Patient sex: M
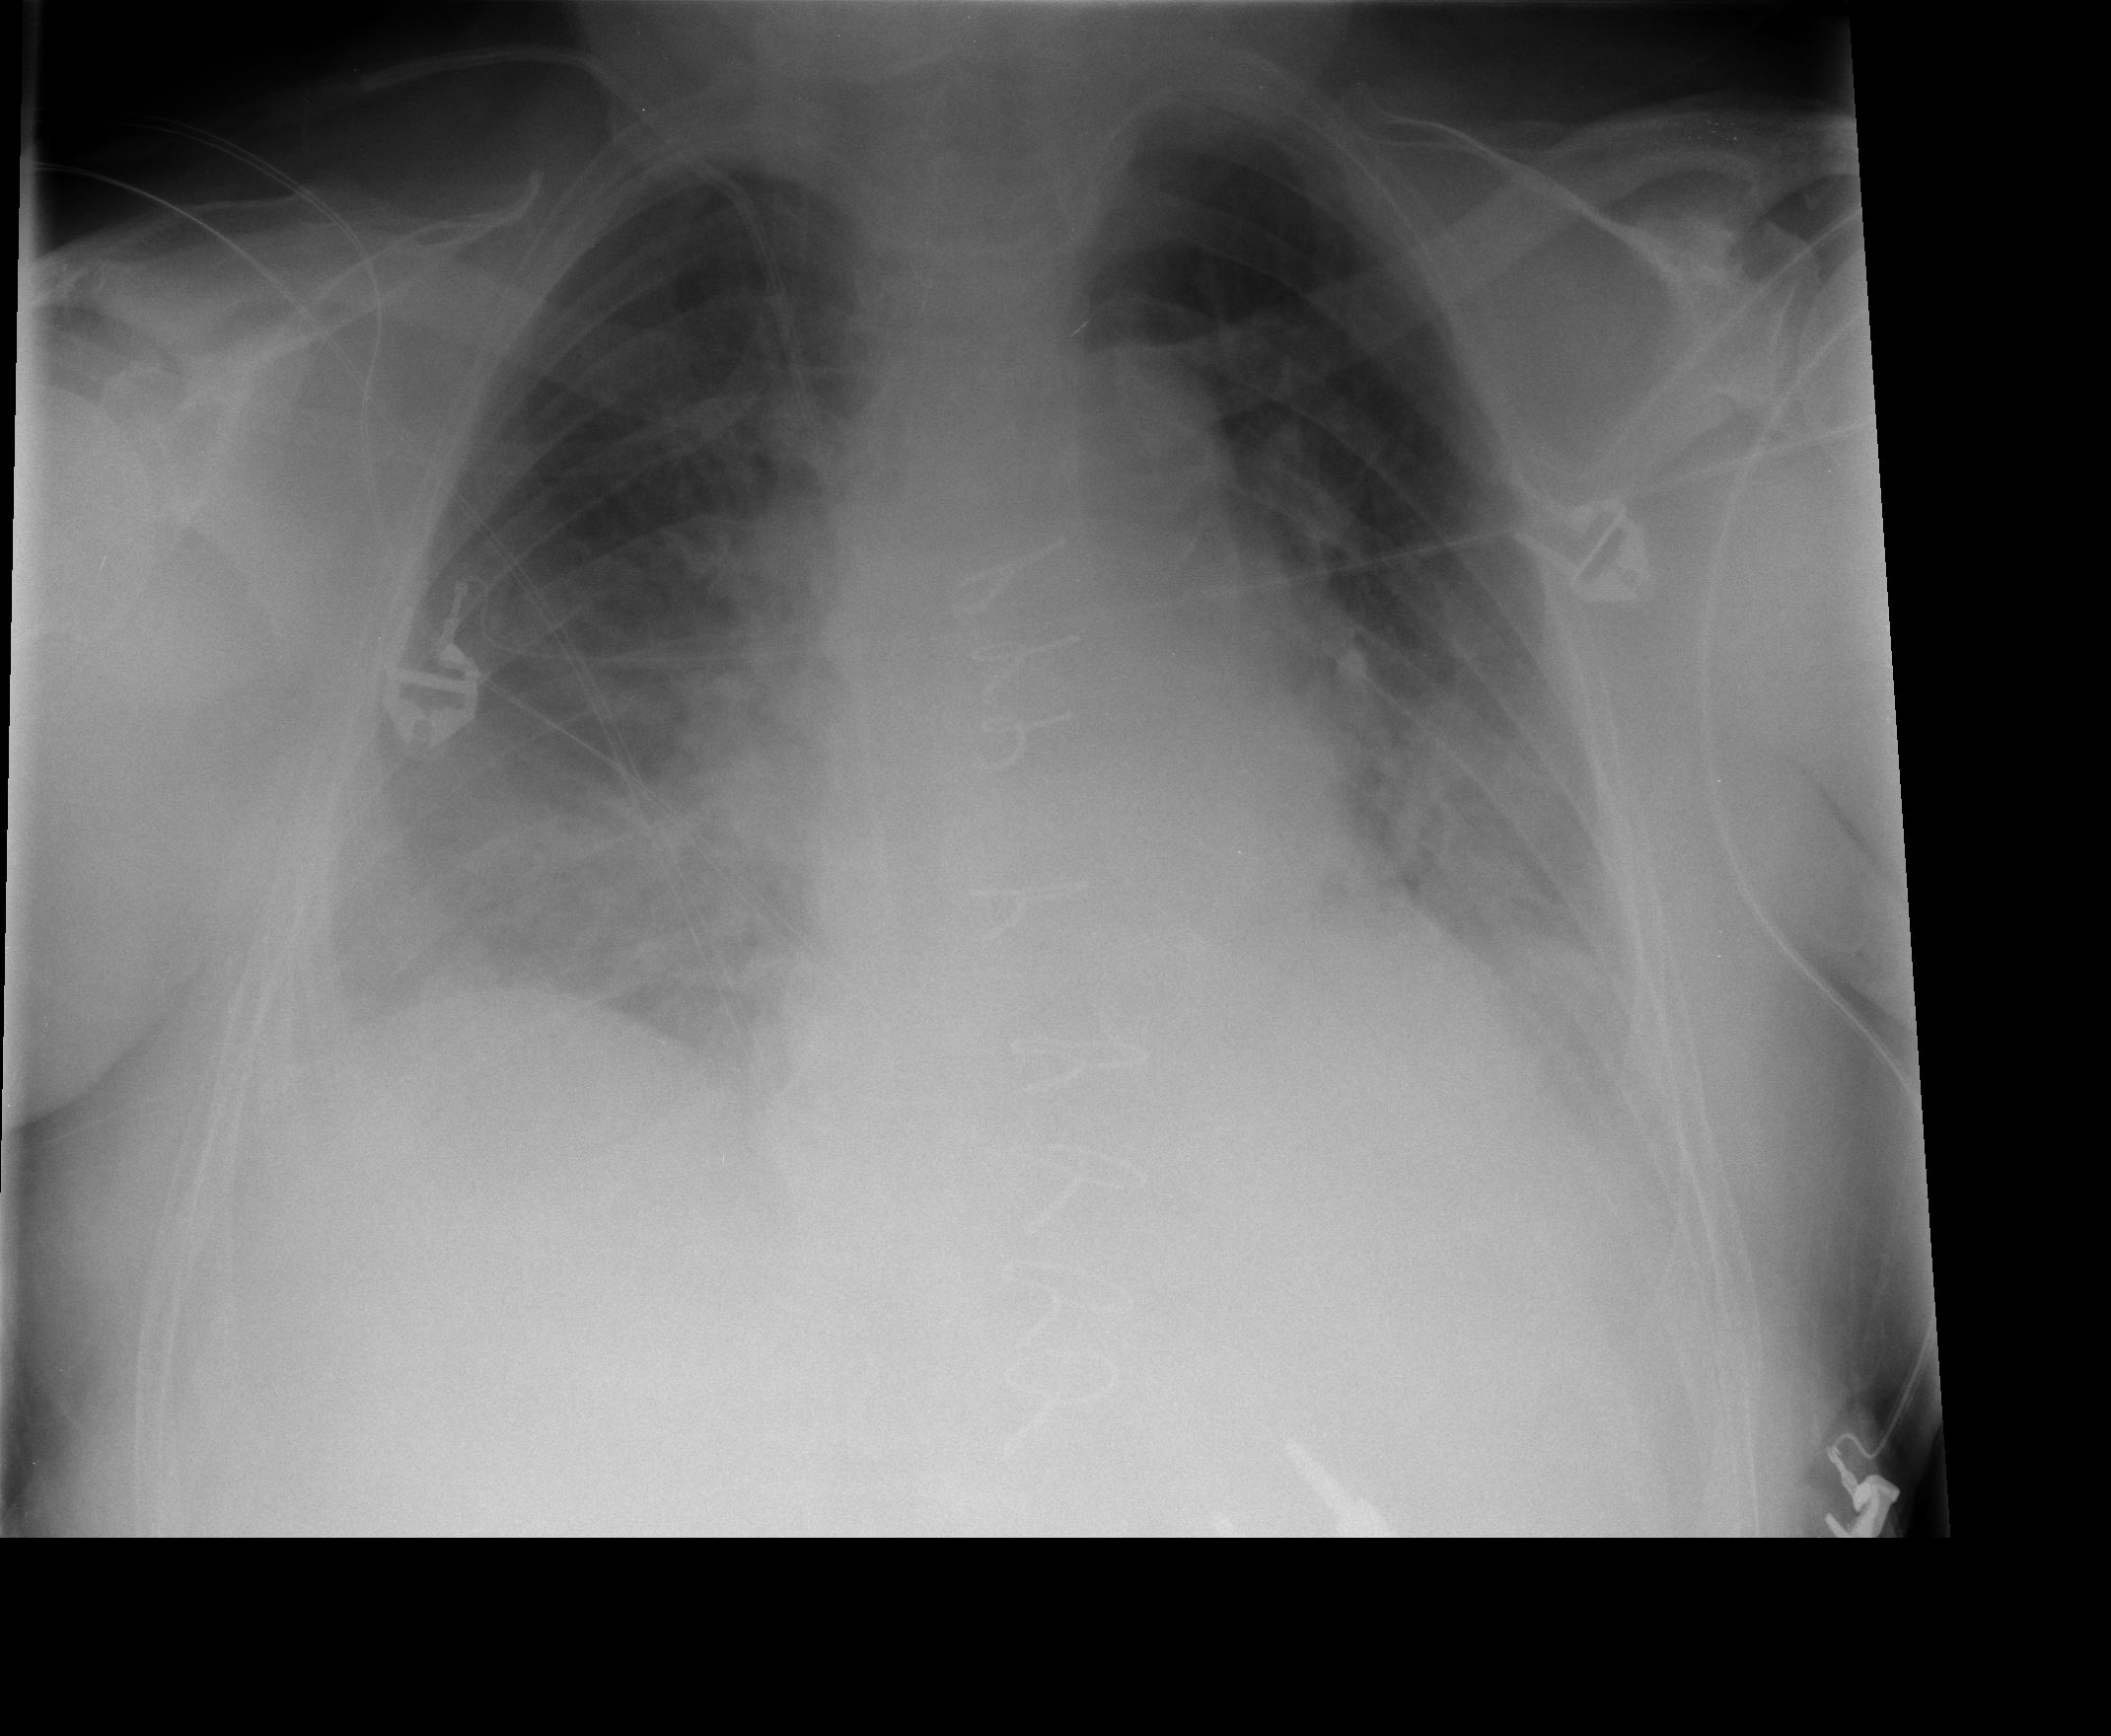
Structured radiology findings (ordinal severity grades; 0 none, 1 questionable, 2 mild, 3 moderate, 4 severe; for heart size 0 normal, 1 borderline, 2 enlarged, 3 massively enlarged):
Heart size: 2
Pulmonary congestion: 3
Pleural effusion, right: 1
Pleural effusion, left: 1
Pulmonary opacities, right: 3
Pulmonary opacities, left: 2
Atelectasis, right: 2
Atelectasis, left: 2